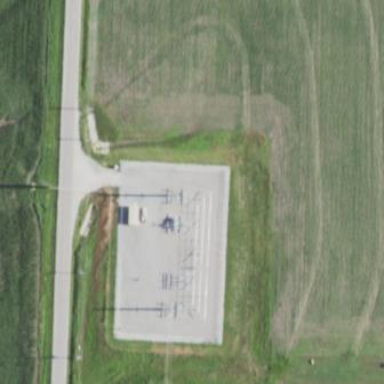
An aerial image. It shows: Distribution-level power substation.